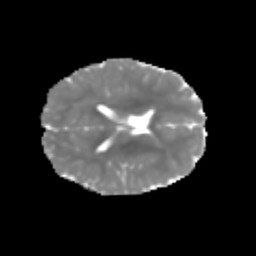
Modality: MD
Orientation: axial
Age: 7
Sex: male
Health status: healthy